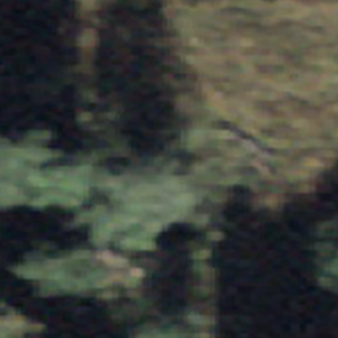
Label: other